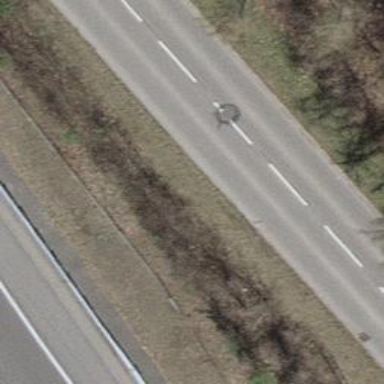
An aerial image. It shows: Tertiary road with asphalt surface.